Field crop: maize
Growth stage: 2
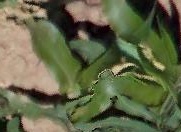
Species: maize